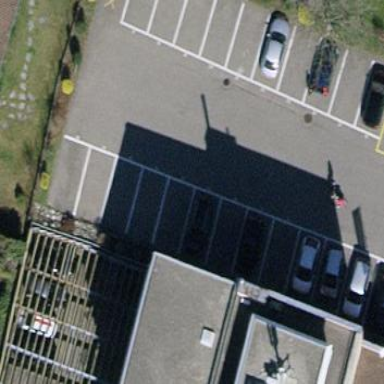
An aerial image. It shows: Parking area with surface.